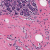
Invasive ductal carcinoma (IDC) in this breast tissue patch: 0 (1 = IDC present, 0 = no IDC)